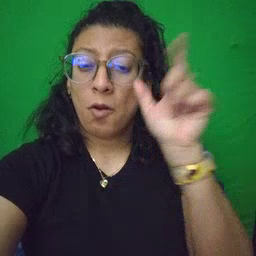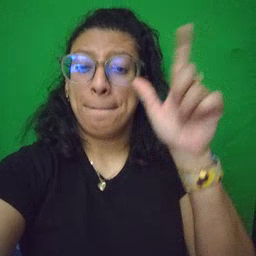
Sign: wake